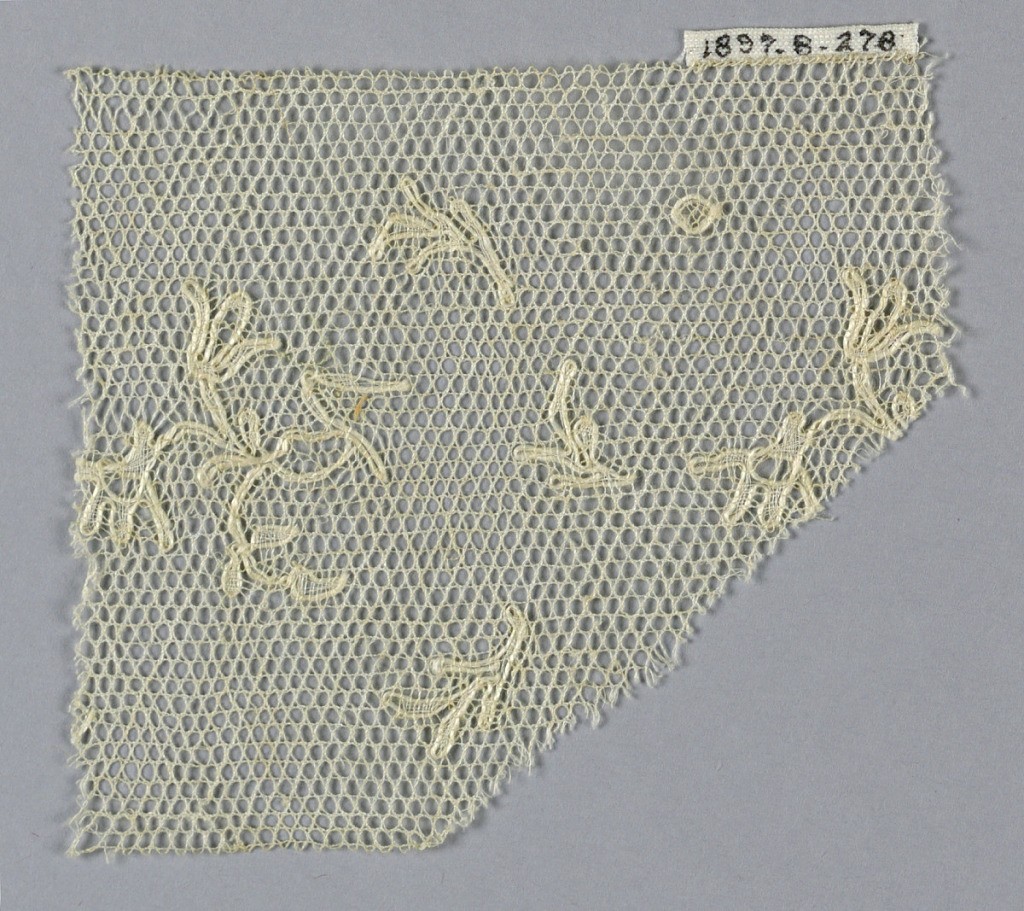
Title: Fragment
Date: late 18th century
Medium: linen Technique: bobbin lace
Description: Fragment of Lille-type lace showing small flowering branches and floral spray.